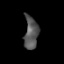
Tissue: prostate
Cell type: Endothelial cells
Senescence score: 0.7456
Nuclear area (px): 444
Mean DAPI intensity: 86.221